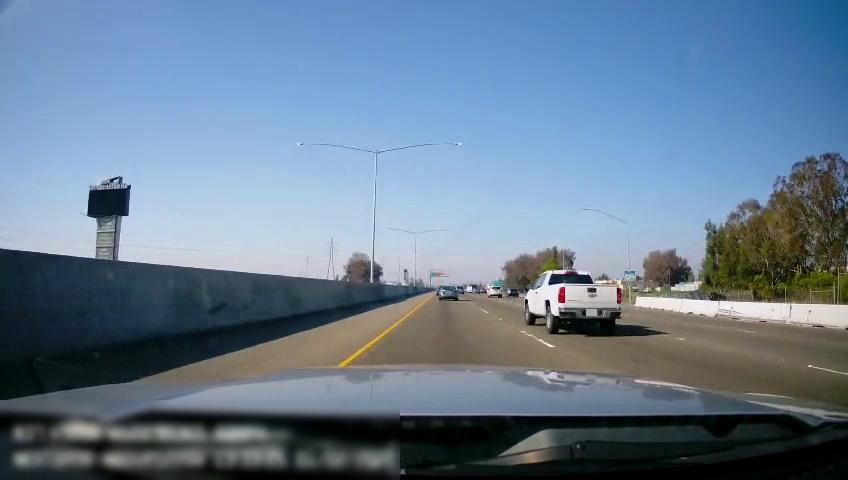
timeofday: Day
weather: Sunny
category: Drivable Space
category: Vehicles | Truck
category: Vehicles | Car
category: Vehicles | SUV
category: Vehicles | Car
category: Lanes | Alternate Lane
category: Lanes | Current Lane
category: Lanes | Current Lane
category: Lanes | Alternate Lane